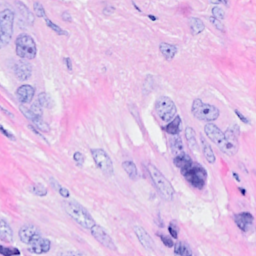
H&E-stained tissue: Breast